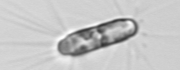
Label: Corethron_hystrix